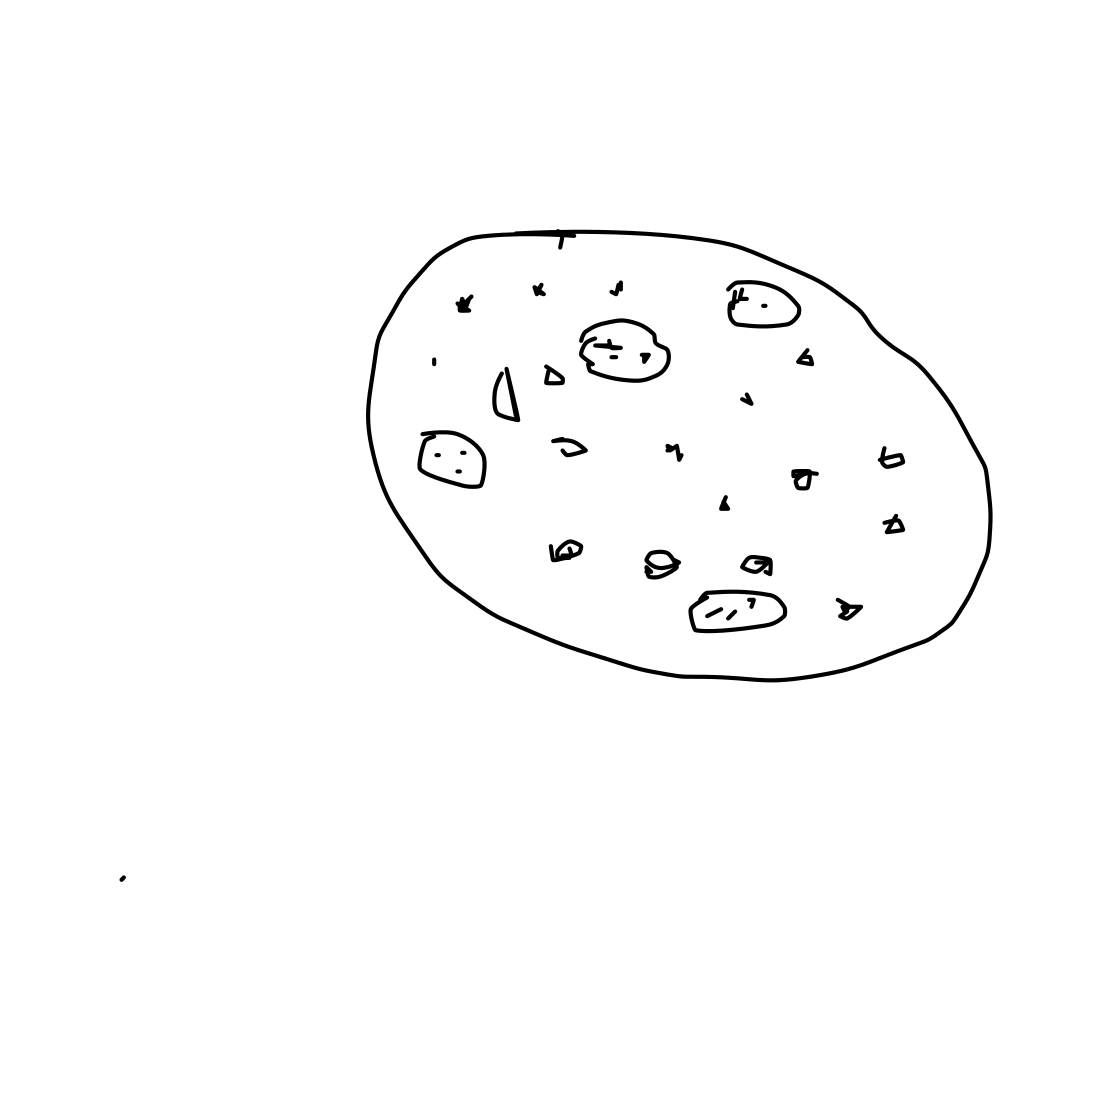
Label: pizza